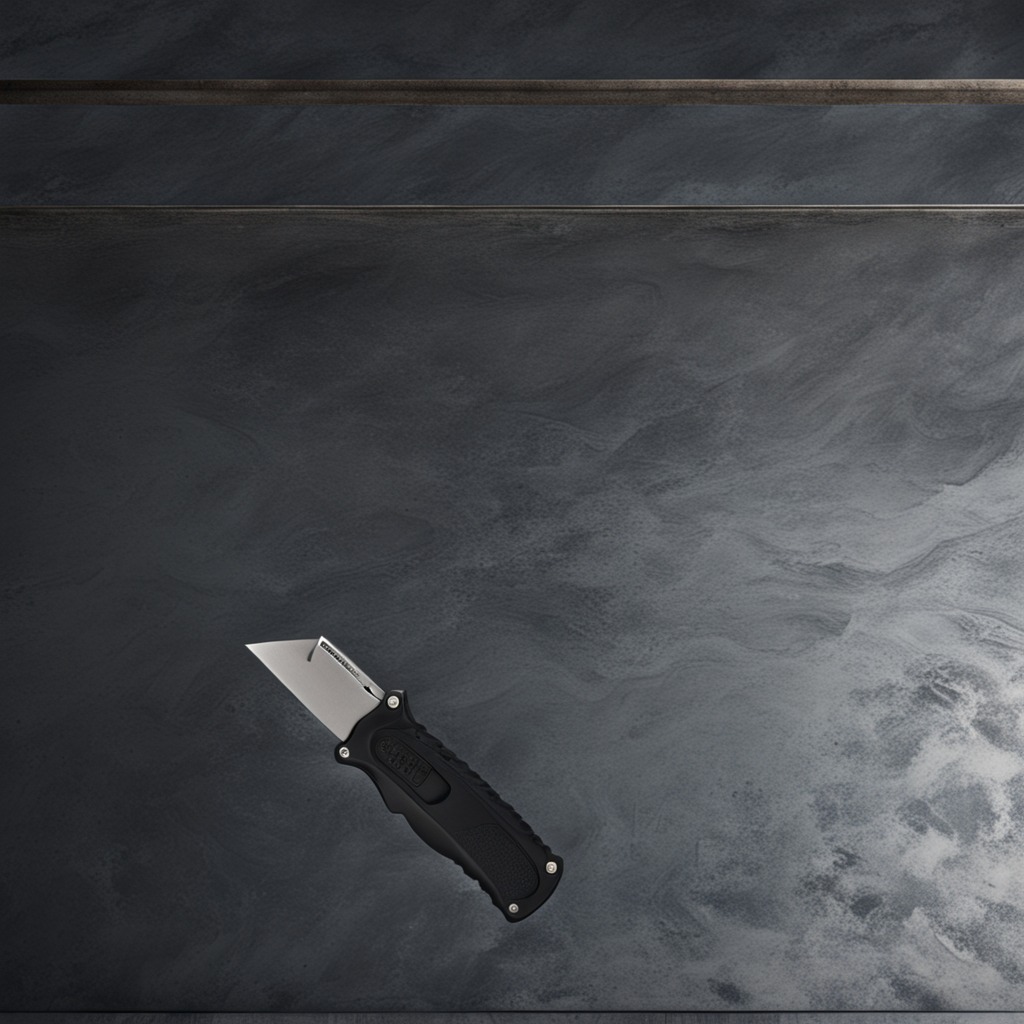
A utility knife is lying on the cold steel table in a mining workshop.